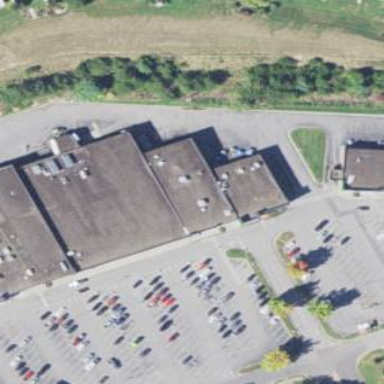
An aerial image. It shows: Supermarket building.